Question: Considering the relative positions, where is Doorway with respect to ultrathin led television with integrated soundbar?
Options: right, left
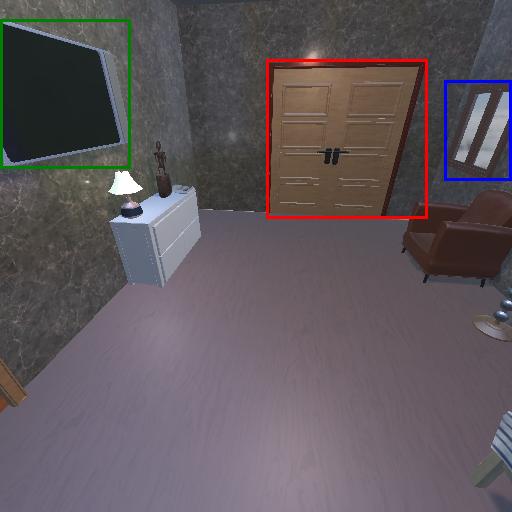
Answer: right